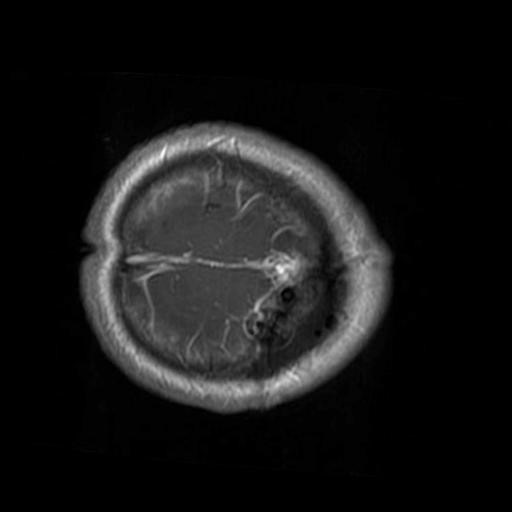
Label: brain_glioma